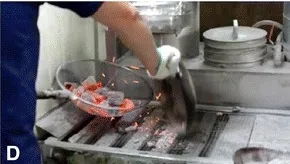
The occupational processes and tools at workplace. C. Handling the charcoal bowl.
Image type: medical_photograph (other_medical_photograph)